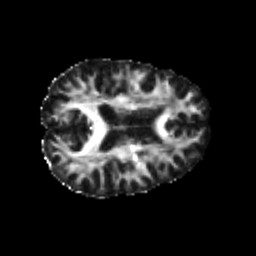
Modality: FA
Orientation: axial
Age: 26
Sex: female
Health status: healthy
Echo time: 0.074 s